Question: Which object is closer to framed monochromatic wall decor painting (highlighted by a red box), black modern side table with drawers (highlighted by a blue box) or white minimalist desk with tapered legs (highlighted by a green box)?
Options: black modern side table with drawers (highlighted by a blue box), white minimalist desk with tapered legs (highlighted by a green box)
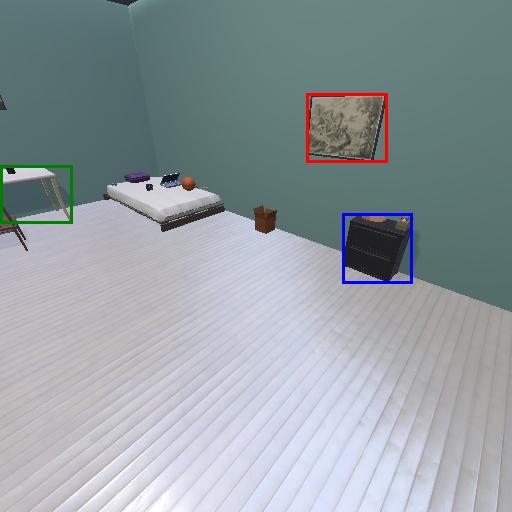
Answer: black modern side table with drawers (highlighted by a blue box)